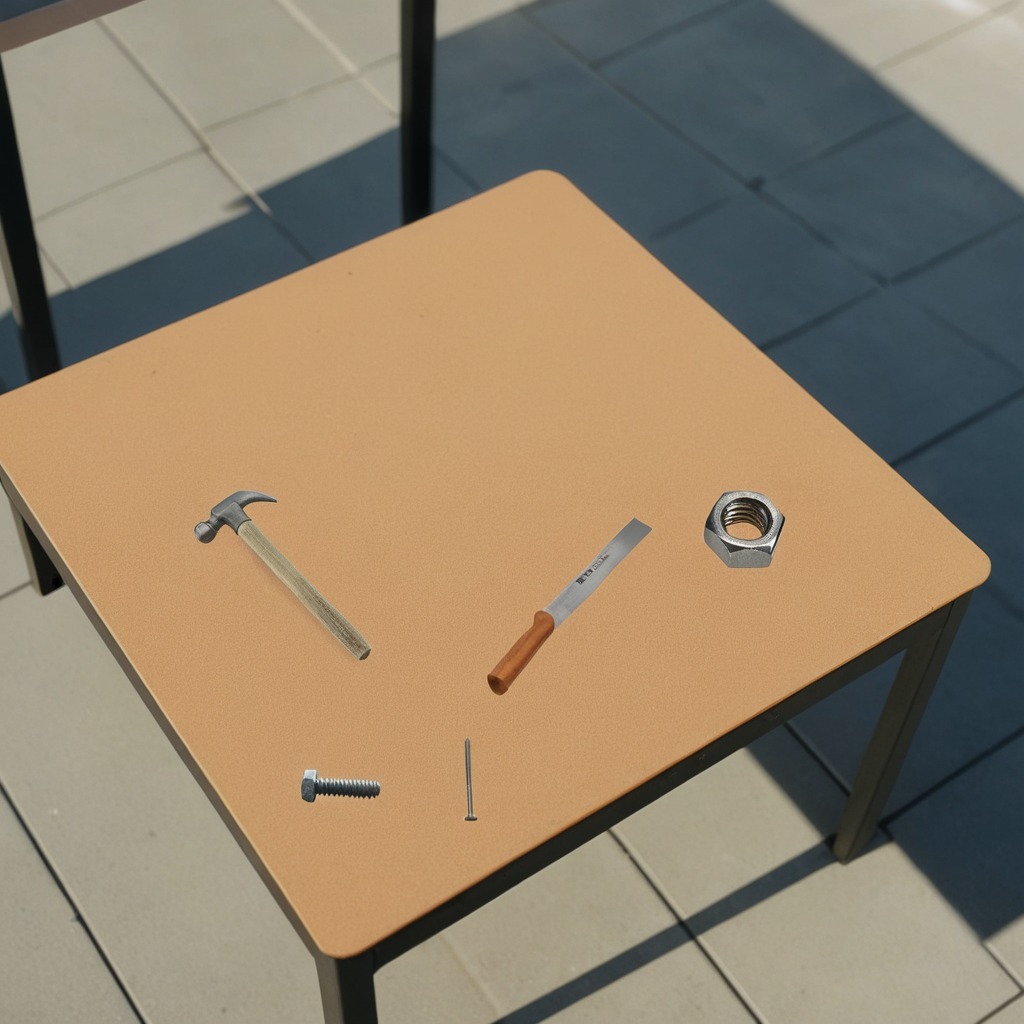
A metal machine screw, an iron nail, a hammer, a handheld metal saw, and a metal nut are lying on the textured surface.